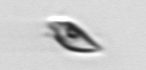
Label: Oxytoxum